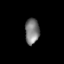
Tissue: lung
Cell type: Others
Senescence score: 0.6033
Nuclear area (px): 360
Mean DAPI intensity: 123.353